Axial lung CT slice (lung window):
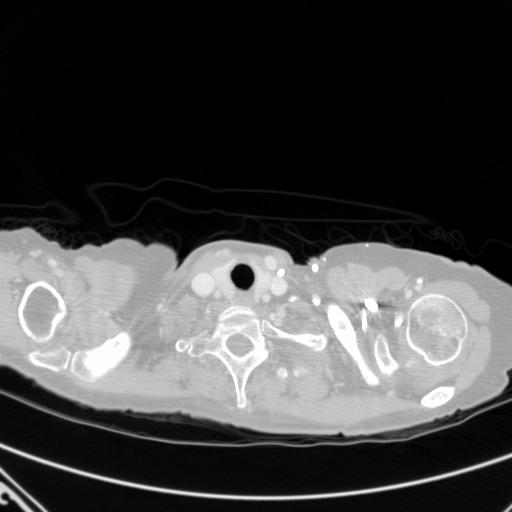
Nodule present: no